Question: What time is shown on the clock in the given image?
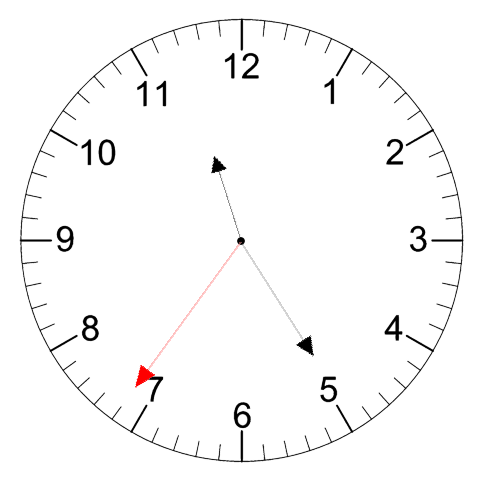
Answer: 11:24:36